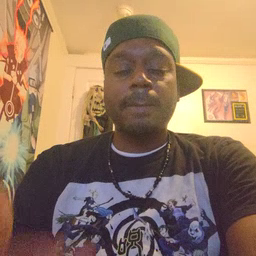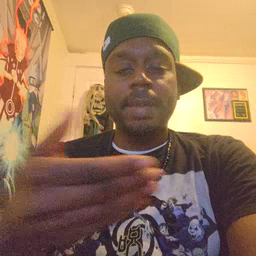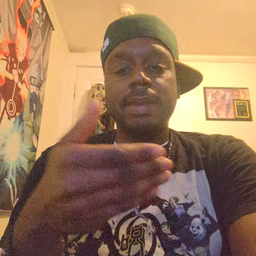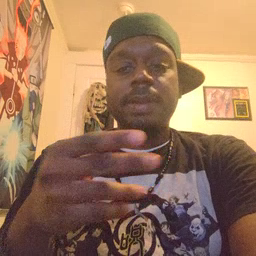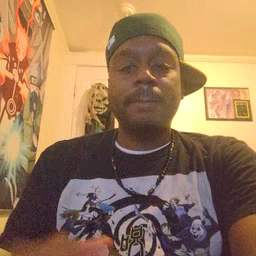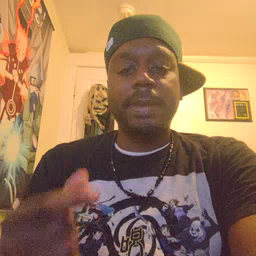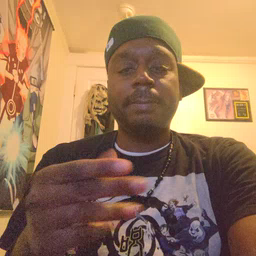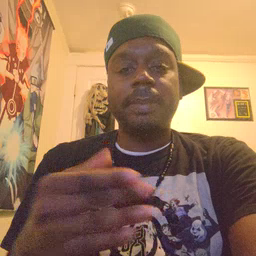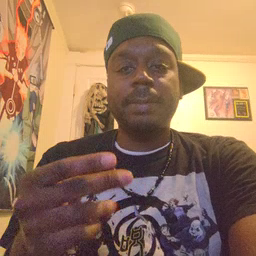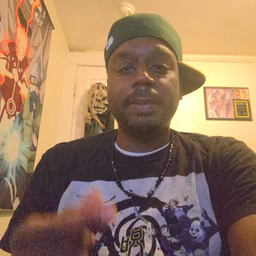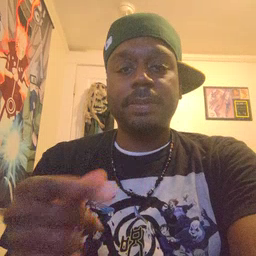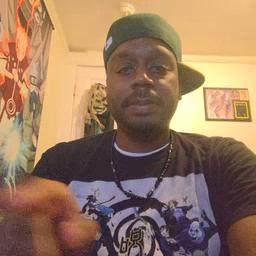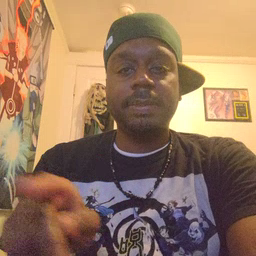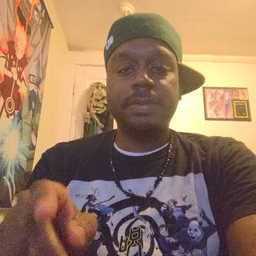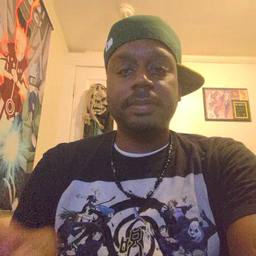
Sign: puppy